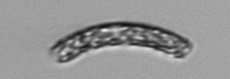
Label: Guinardia_striata